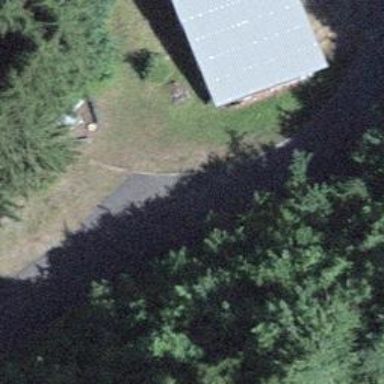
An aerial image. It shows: Barbecue facility.